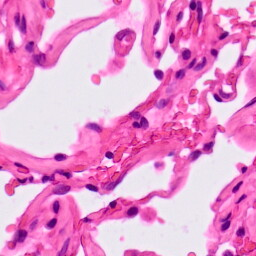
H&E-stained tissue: Lung